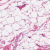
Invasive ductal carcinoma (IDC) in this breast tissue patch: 0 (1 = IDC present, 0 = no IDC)